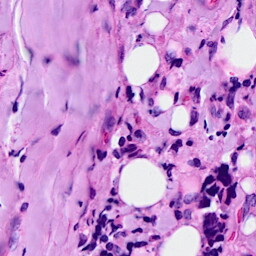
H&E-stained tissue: Breast